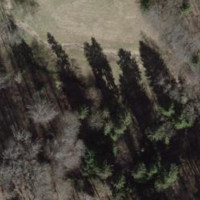
EUNIS habitat code: 41
Species observed at this site:
Melittis melissophyllum